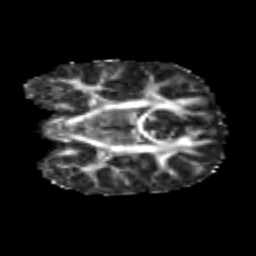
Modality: FA
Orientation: coronal
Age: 6
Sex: female
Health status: healthy